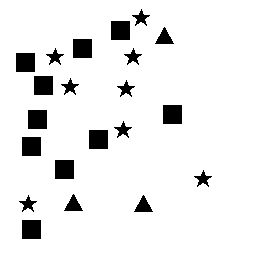
Squares: 10
Triangles: 3
Stars: 8
Total shapes: 21